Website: lowes
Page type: customer-info-address
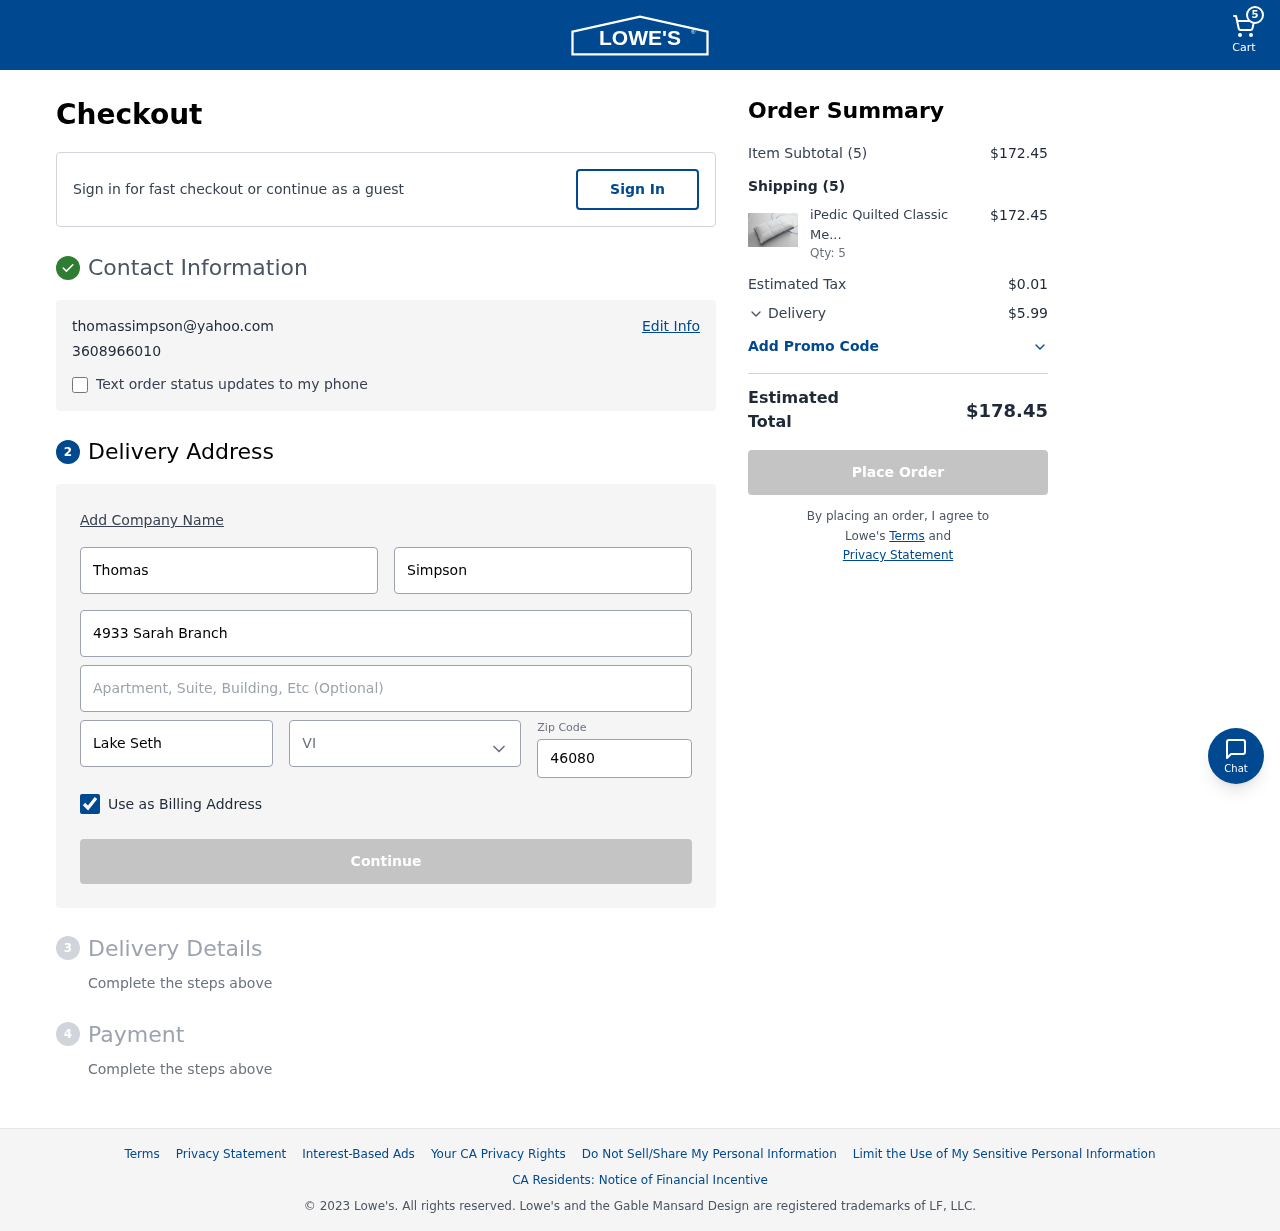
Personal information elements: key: PII_CITY
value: Lake Seth
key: PII_EMAIL
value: thomassimpson@yahoo.com
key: PII_FIRSTNAME
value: Thomas
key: PII_LASTNAME
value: Simpson
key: PII_PHONE
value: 3608966010
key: PII_POSTCODE
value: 46080
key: PII_STATE
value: VI
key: PII_STREET
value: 4933 Sarah Branch
Product elements: key: PRODUCT1_NAME
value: iPedic Quilted Classic Memory Foam Pillow, King
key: PRODUCT1_QUANTITY
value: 5
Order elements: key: ORDER_NUM_ITEMS
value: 5
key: ORDER_SUBTOTAL
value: $172.45
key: ORDER_NUM_ITEMS2
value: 5
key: ORDER_SUBTOTAL2
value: $172.45
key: ORDER_TAX
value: $0.01
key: ORDER_SHIPPING_COST
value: $5.99
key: ORDER_TOTAL
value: $178.45